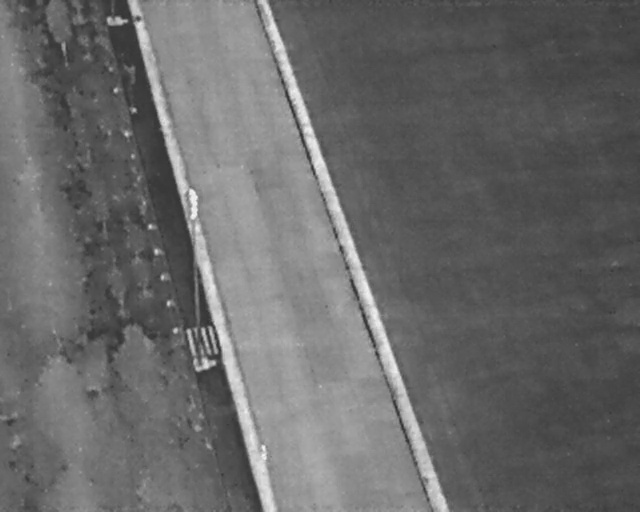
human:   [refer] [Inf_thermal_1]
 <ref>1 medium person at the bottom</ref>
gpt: <box>[[39, 87, 42, 88, 2]]</box>